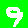
Digit: 9